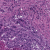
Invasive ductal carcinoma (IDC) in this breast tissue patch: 1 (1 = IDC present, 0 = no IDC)